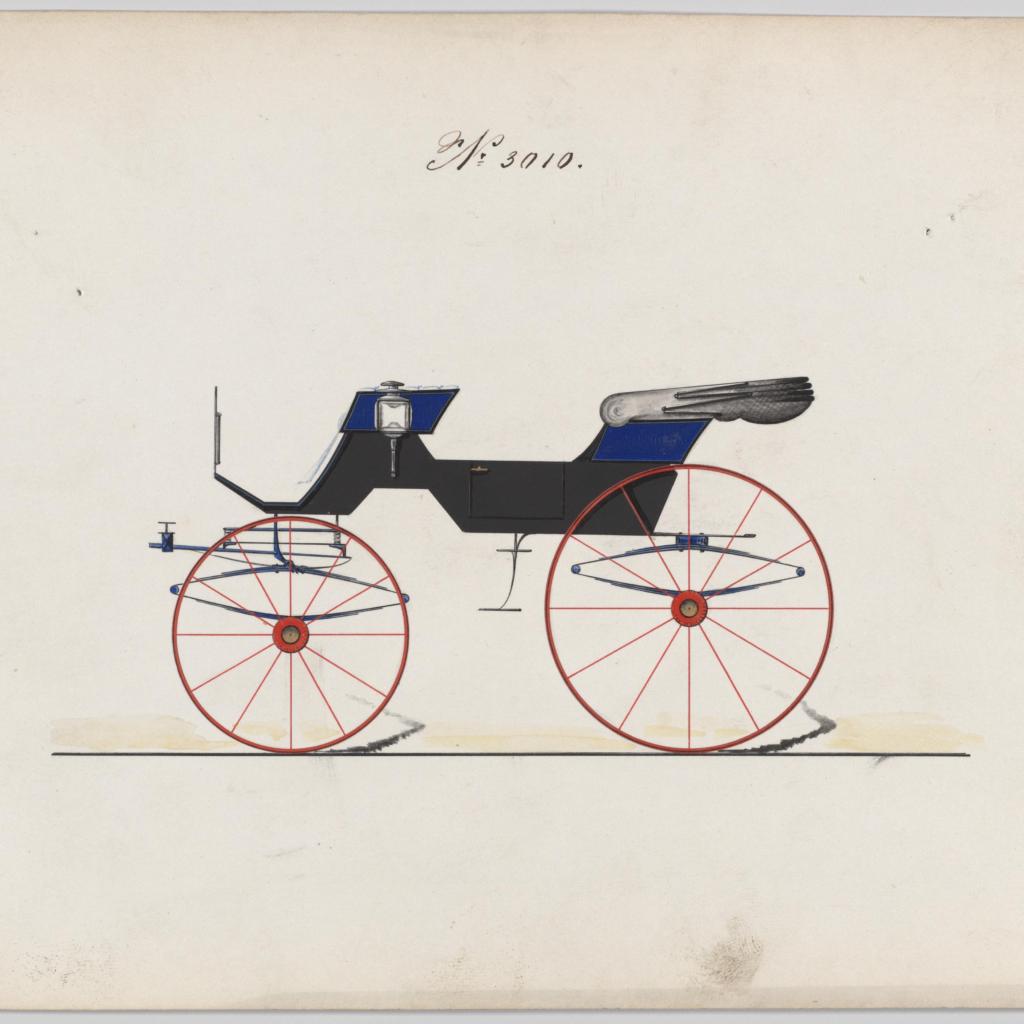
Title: Design for 2 seat Phaeton, no. 3010
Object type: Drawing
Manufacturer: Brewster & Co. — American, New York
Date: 1874
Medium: Pen and black ink, watercolor and gouache with gum arabic
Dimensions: sheet: 7 x 9 7/8 in. (17.8 x 25.1 cm)
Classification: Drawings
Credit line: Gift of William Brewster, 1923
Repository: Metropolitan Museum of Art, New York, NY